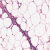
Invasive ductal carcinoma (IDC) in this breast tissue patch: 1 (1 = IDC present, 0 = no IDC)